Field crop: maize
Growth stage: 2
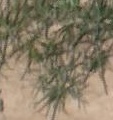
Species: salsola